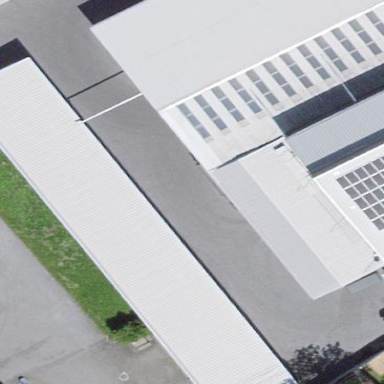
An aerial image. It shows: View of roof of building.